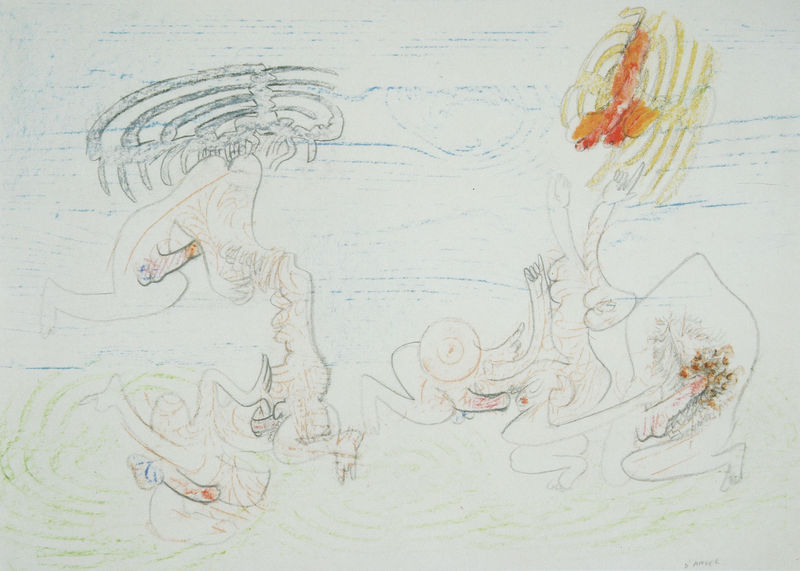
Titel: D'anger, Gefahr
Künstler: Roberto Matta
Standort: Paris
Institution: Privatsammlung
Schlagwörter: blau, gott, himmel, mann, weiß, frauen, gelb, menschen, frau, orange, schwarz, zeichnung, rot, malerei, kind, papier, moderne, abstrakt, modern, linien, kurven, penis, wirbel, sex, schlange, skelett, zechnung, colorierung